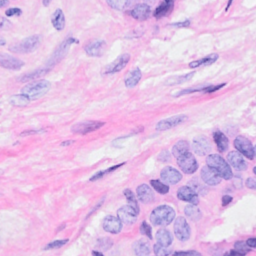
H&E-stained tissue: Breast